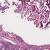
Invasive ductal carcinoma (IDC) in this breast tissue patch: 0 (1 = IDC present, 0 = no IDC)